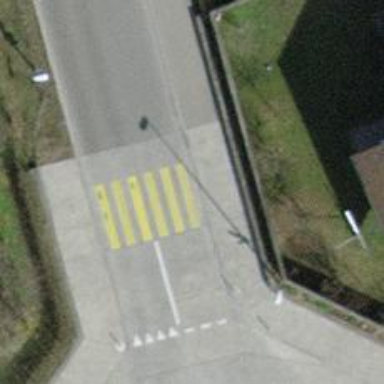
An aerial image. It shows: Concrete footway with marked crossing.